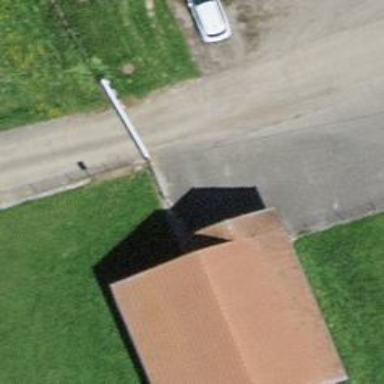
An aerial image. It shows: Gate.